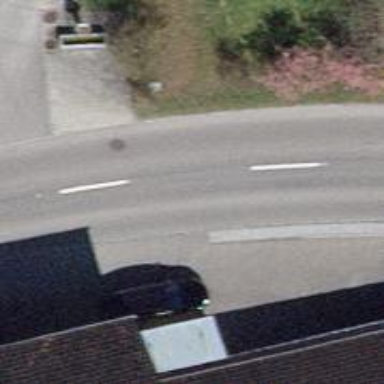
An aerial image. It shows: Tertiary road with asphalt surface.